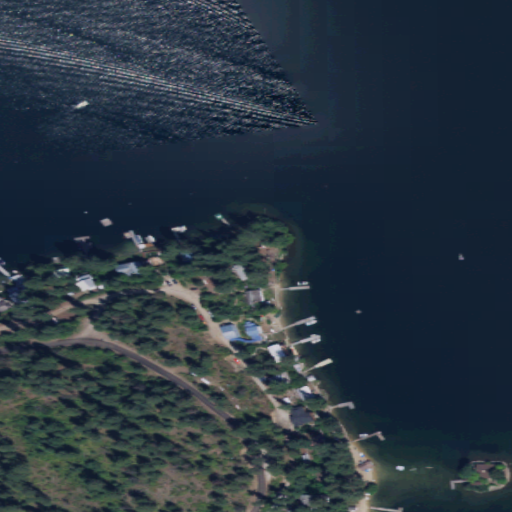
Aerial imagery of cape in Washington named Silver Point containing open water, evergreen forest, open development, low intensity development, and medium intensity development